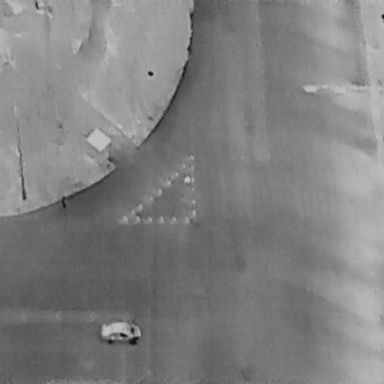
There is a Car in the infrared image.